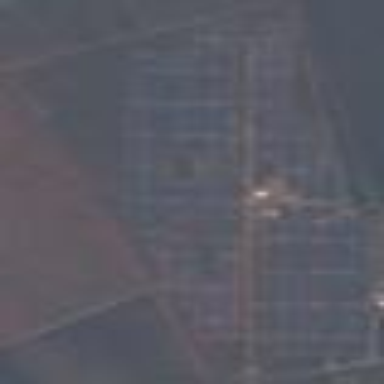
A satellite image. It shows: Solar photovoltaic panel power plant. It operates using photovoltaic technology.